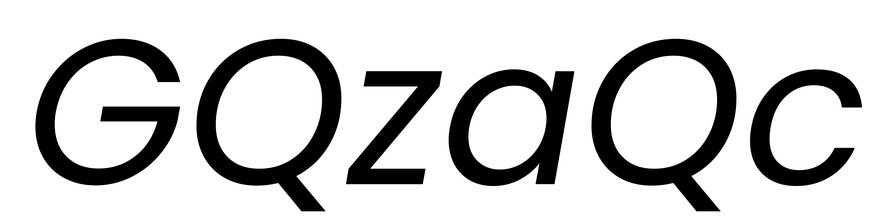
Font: Poppins-Italic